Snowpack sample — Buffalo Mountain, Silverthorne, Colorado, USA (1/25/25, 10:11 AM MST)
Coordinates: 39.6222, -106.1139
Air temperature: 22 °F
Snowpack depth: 110 cm
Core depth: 30 cm
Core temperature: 42.8 °F
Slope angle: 12°, slope face: 102°
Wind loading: high
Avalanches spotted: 0
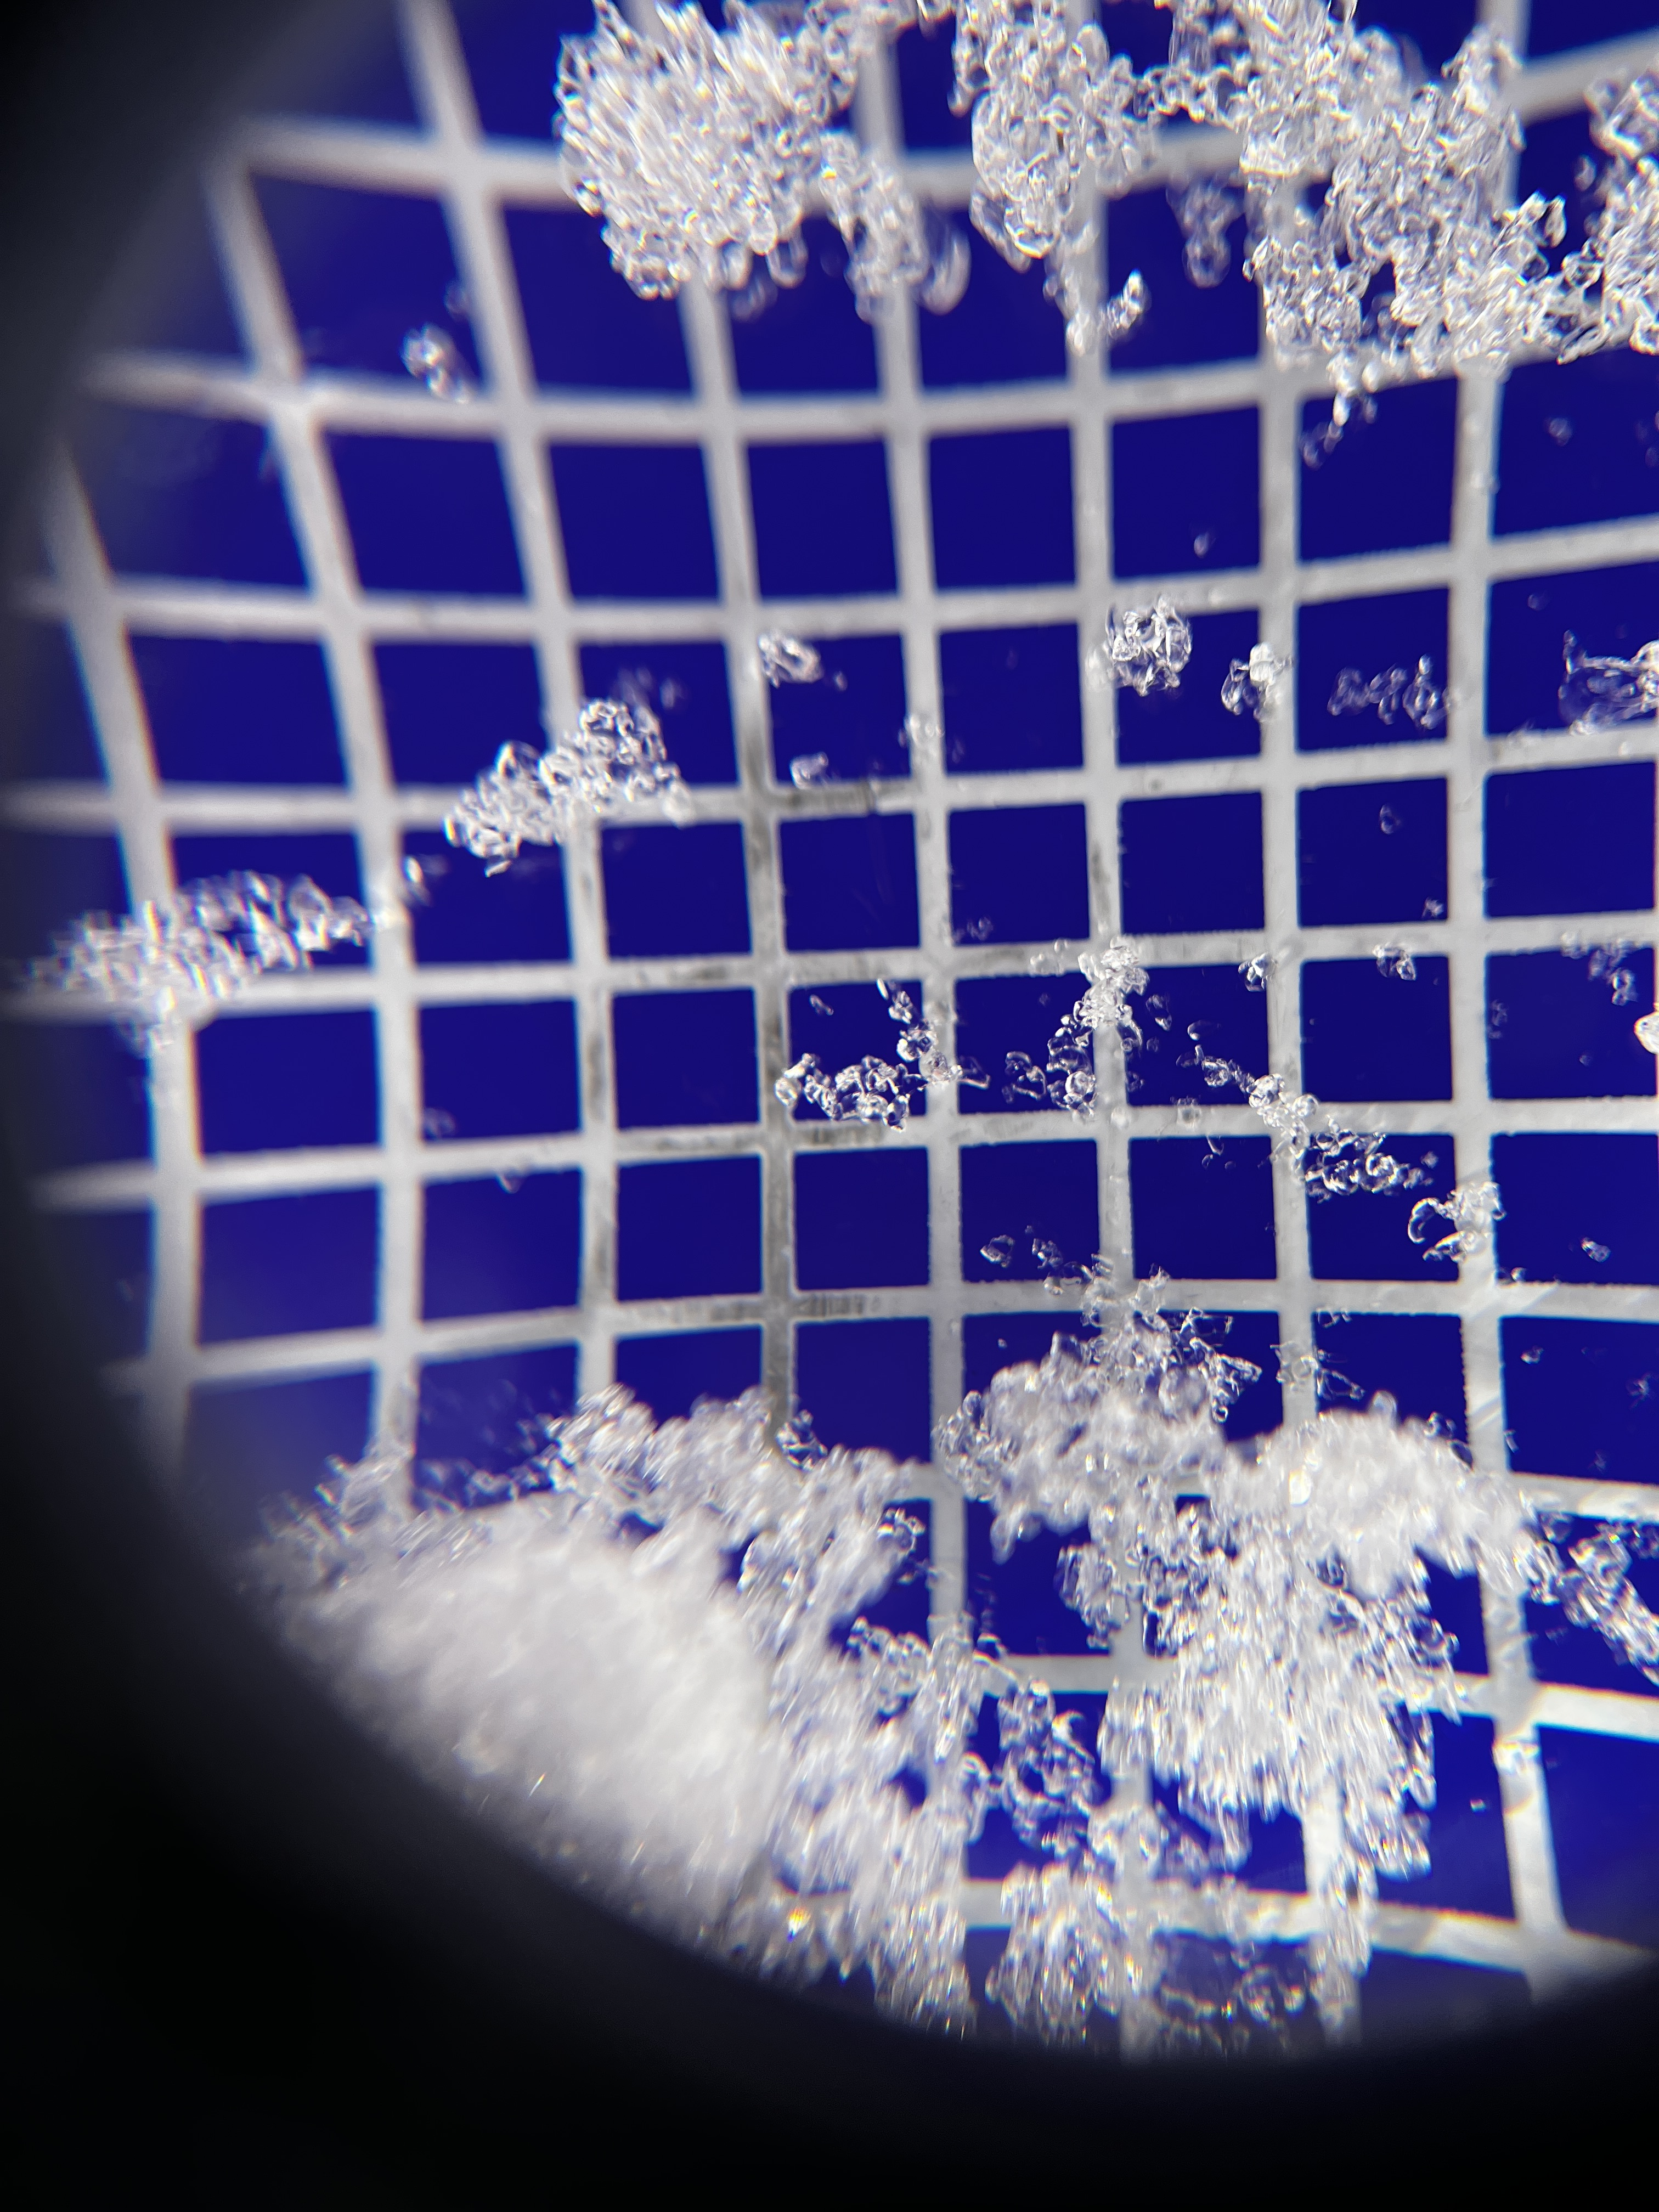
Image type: magnified_profile
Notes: No avalanches nearby, collected on the outskirts of a fire break 15 meters from the treeline, on way to Buffalo and Red Mountain